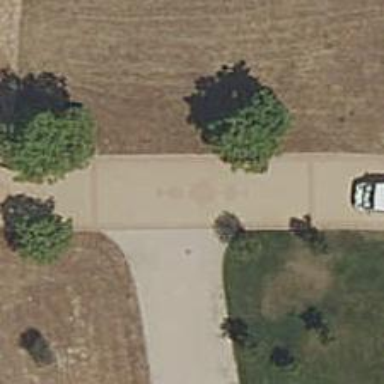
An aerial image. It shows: Path made of paving stones.